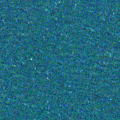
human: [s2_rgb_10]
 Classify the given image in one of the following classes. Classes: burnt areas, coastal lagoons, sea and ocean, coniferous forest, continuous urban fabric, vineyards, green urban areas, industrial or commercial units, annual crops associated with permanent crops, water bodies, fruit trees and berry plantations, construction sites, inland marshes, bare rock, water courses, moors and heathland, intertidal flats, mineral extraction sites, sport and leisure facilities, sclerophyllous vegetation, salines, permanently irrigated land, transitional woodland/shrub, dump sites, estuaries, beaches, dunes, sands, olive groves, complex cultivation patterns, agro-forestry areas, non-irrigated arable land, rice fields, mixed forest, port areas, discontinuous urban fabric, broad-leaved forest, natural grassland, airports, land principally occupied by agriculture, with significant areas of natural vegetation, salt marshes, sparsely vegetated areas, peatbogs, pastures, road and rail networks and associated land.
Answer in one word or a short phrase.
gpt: sea and ocean